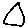
Label: triangle